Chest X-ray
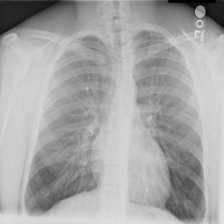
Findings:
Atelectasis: negative
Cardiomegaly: negative
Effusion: negative
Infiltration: negative
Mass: negative
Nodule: negative
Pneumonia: negative
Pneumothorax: negative
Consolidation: negative
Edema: negative
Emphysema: negative
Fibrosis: negative
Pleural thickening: negative
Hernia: negative